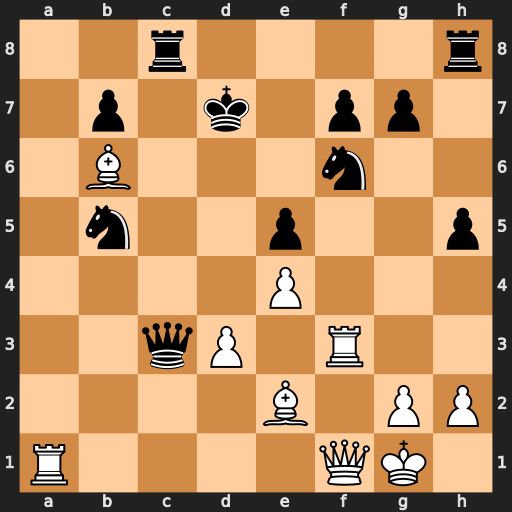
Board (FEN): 2r4r/1p1k1pp1/1B3n2/1n2p2p/4P3/2qP1R2/4B1PP/R4QK1
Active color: w
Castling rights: -
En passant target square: -
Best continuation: d4 Qxd4+ Bxd4